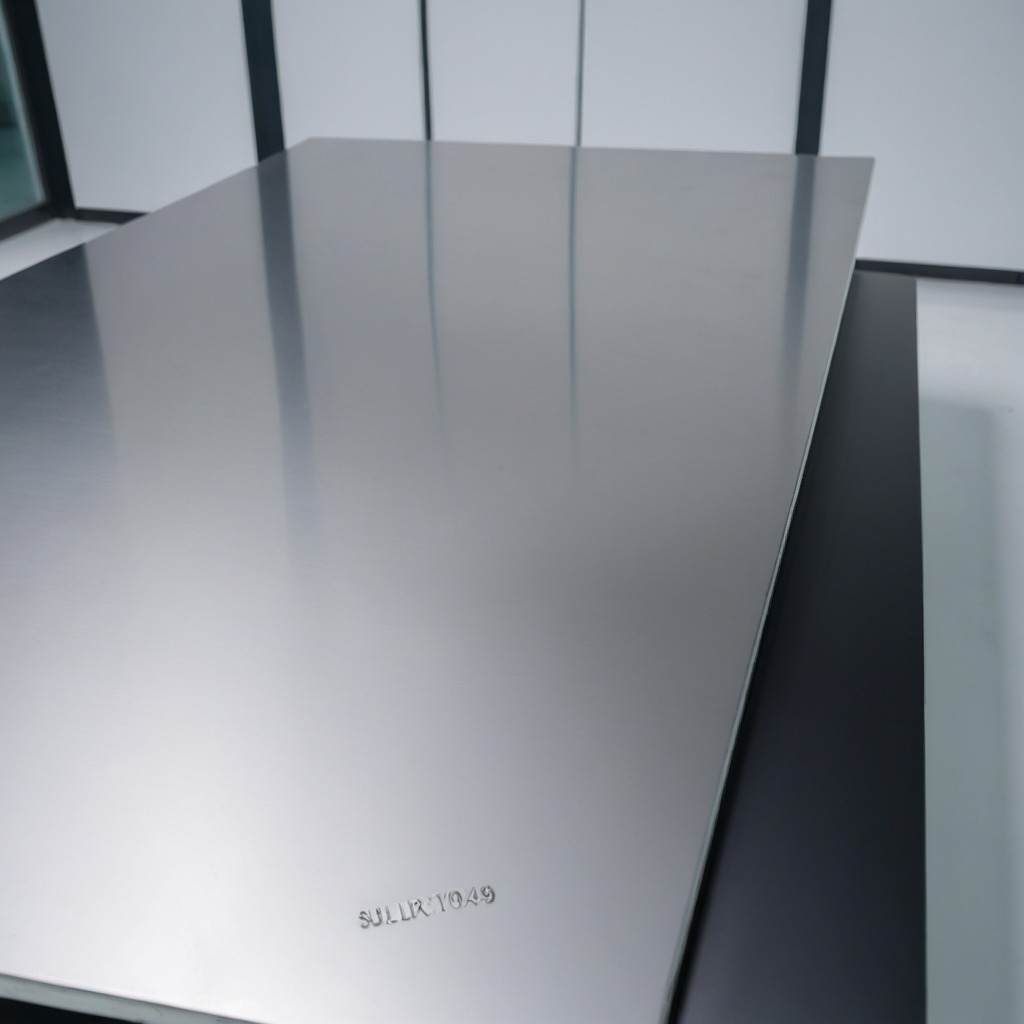
A coiled metal spring is lying on the stainless steel table.